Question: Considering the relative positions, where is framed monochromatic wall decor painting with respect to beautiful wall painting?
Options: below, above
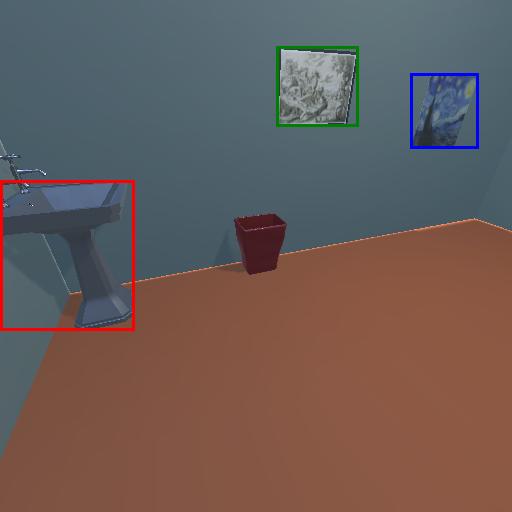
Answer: below